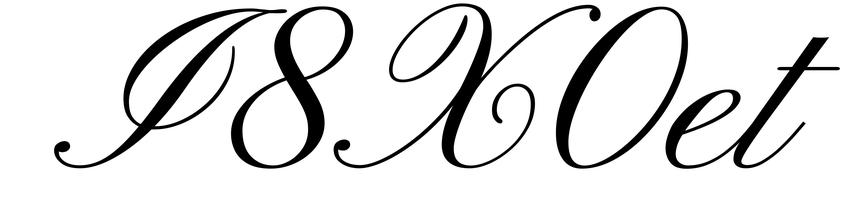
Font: PinyonScript-Regular